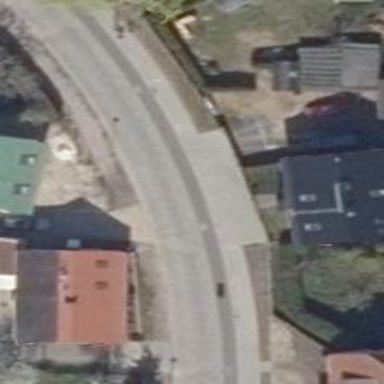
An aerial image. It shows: Residential road.